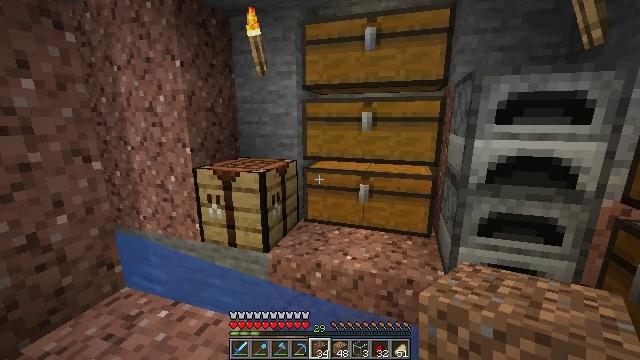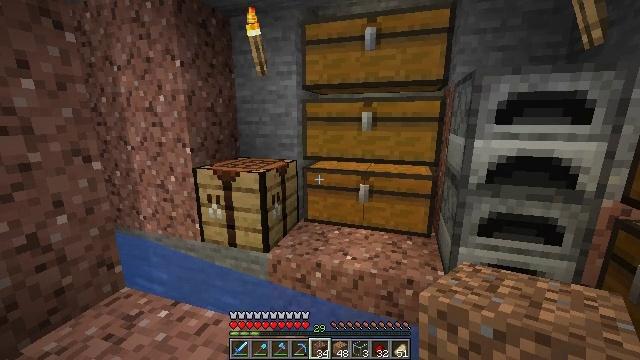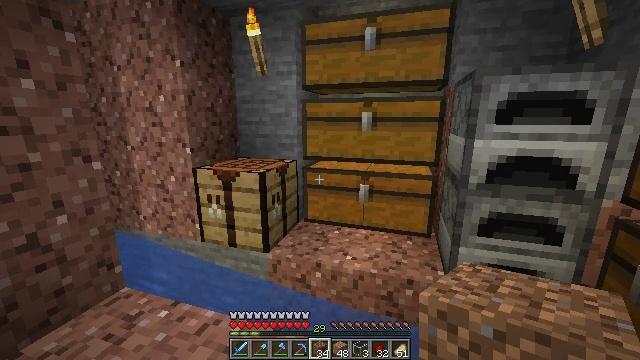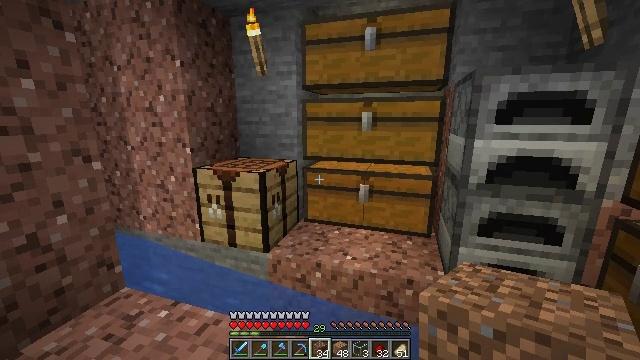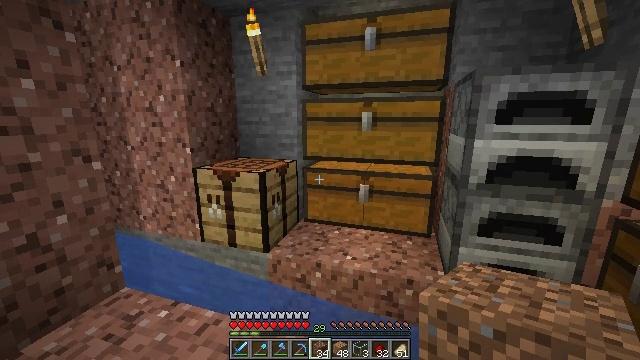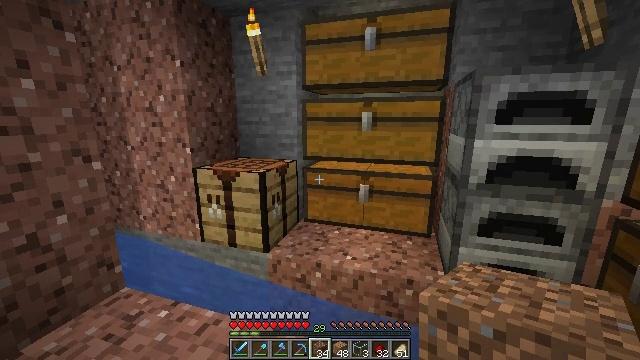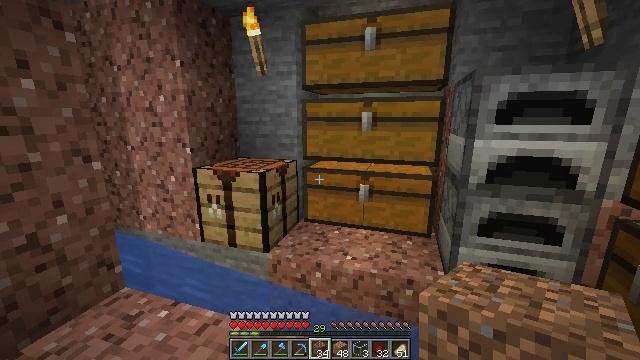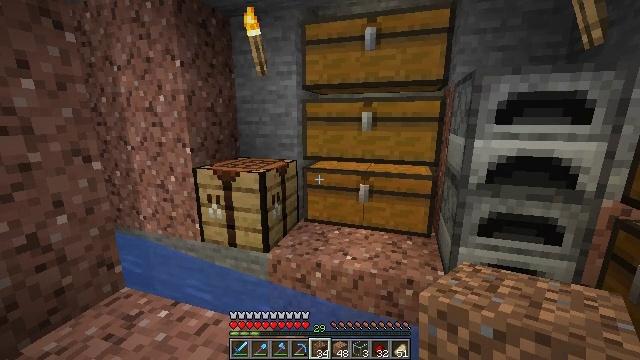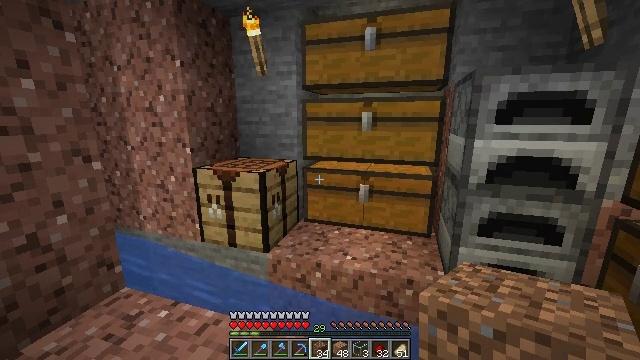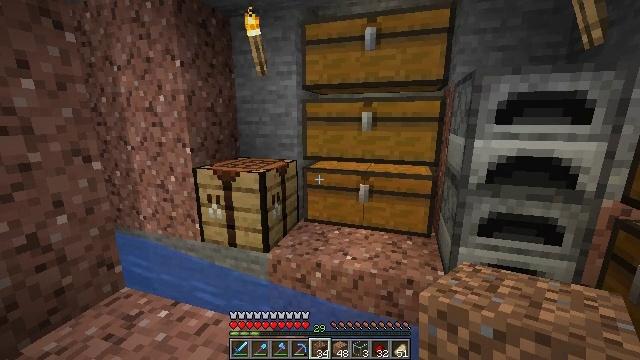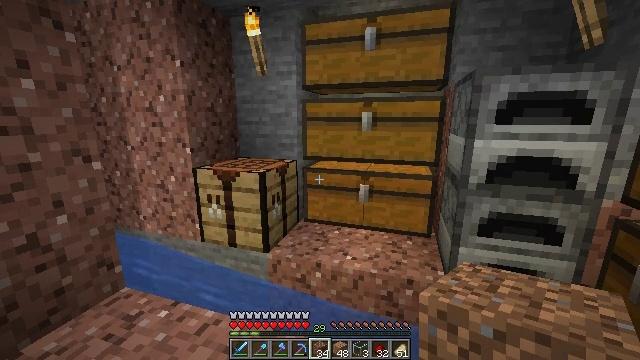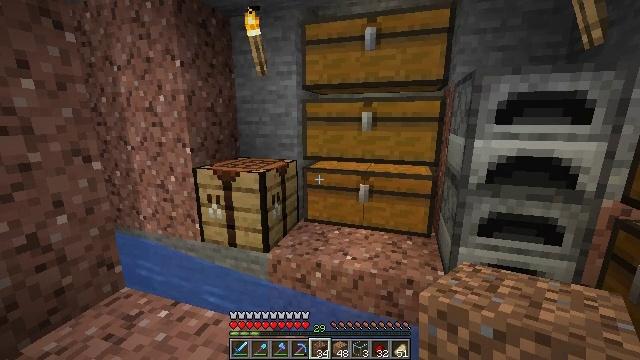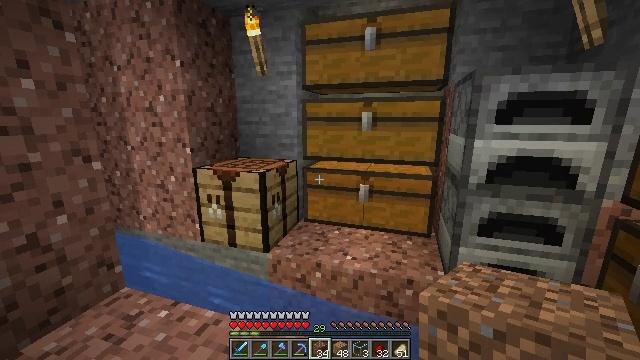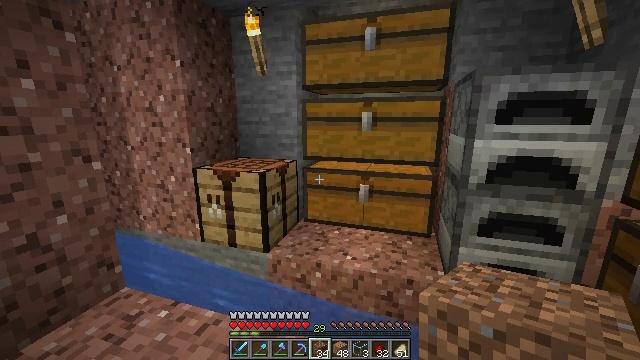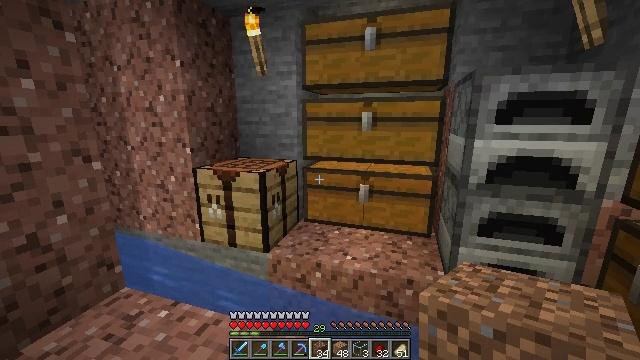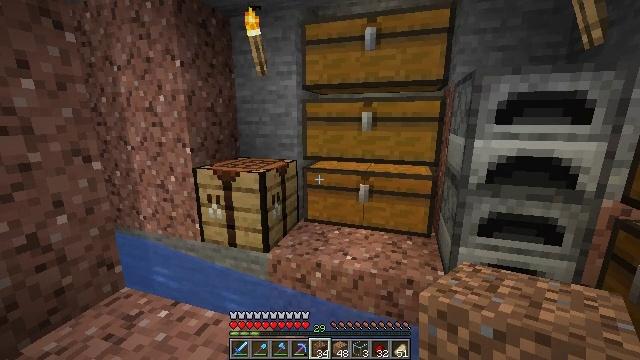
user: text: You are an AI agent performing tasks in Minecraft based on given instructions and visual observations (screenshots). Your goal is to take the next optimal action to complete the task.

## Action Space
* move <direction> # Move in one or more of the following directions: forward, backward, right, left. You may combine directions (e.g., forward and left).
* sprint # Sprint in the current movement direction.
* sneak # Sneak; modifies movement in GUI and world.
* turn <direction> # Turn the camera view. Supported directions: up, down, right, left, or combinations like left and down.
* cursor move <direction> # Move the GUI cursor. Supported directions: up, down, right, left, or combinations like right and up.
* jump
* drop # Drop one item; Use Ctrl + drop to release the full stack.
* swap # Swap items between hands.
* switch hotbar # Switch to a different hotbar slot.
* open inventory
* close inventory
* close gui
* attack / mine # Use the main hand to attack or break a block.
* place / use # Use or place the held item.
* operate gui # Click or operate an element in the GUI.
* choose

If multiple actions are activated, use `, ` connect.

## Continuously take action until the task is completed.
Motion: motion action
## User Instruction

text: Make a golden helmet with gold ingots.
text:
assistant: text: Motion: no_op
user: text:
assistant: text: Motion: no_op
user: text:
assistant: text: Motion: no_op
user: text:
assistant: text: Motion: no_op
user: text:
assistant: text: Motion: no_op
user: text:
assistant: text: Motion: no_op
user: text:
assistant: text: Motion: no_op
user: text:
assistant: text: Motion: no_op
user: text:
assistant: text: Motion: no_op
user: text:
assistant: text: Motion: no_op
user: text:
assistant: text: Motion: no_op
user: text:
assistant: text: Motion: no_op
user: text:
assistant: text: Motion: no_op
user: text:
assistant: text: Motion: no_op
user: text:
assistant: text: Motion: no_op
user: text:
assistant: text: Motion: no_op
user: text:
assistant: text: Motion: no_op
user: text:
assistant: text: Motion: no_op
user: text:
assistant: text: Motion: no_op
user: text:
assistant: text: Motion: no_op
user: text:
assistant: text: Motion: no_op
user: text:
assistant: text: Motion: no_op
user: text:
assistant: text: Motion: no_op
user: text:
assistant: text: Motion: no_op
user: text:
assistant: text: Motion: no_op
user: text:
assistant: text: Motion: no_op
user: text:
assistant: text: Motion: no_op
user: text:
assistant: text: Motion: no_op
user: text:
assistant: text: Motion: no_op
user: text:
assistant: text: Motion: no_op